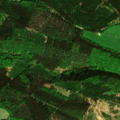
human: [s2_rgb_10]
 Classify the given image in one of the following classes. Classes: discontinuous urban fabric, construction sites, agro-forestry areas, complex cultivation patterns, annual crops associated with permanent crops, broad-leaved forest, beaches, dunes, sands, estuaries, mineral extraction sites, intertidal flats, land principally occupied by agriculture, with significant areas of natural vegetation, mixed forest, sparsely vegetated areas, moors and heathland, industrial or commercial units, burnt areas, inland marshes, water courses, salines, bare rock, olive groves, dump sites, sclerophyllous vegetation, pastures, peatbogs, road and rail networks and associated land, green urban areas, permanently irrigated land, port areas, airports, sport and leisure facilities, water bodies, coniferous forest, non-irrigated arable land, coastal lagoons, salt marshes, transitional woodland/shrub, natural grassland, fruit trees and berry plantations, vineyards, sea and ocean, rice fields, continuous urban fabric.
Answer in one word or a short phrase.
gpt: pastures, coniferous forest, mixed forest